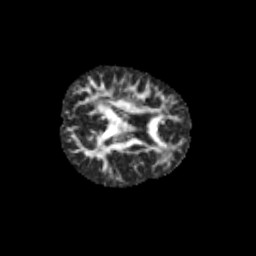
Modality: FA
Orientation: axial
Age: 10
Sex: female
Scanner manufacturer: siemens
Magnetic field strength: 3 T
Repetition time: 3.8 s
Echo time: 0.07 s